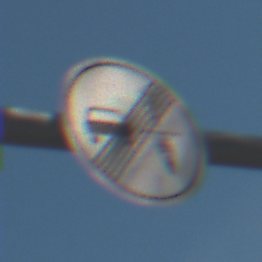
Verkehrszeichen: EndeVerbotUeberholenEinspurigeFahrzeuge
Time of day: Midday
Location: Outdoor (Urban)
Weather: Clear
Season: NotSpecified
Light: Natural